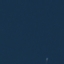
Land use / land cover: SeaLake